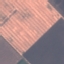
Land use / land cover class: AnnualCrop